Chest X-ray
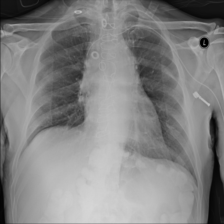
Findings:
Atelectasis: negative
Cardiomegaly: negative
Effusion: negative
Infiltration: negative
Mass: negative
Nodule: negative
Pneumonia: negative
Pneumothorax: negative
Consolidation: negative
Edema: negative
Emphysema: negative
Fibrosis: negative
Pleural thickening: negative
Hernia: negative